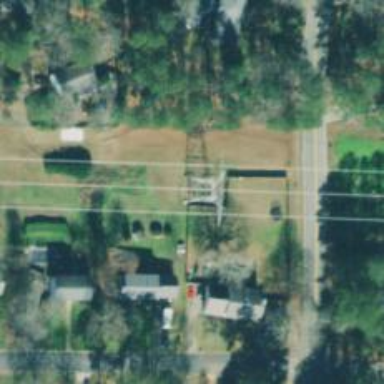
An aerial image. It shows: Lattice structure tower used for power transmission.